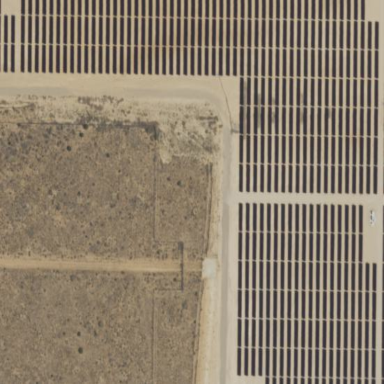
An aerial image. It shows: Solar power plant utilizing photovoltaic technology.